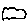
Label: cloud